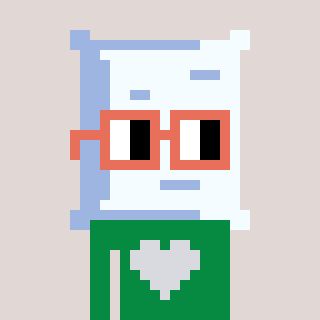
a pixel art character with square orange glasses, a pillow-shaped head and a green-colored body on a warm background